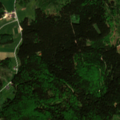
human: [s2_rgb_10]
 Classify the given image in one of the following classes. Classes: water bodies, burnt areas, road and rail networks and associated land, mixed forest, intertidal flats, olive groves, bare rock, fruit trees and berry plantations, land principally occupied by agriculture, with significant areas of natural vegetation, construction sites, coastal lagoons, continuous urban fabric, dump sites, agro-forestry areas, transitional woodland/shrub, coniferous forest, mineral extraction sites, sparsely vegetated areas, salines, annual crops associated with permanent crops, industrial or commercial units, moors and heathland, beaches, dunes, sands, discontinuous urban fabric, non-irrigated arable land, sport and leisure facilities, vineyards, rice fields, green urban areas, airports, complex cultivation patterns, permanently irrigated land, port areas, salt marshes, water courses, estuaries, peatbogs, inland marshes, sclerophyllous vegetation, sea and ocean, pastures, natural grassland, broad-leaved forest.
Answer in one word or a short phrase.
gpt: land principally occupied by agriculture, with significant areas of natural vegetation, coniferous forest